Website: apple
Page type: newsletter-management
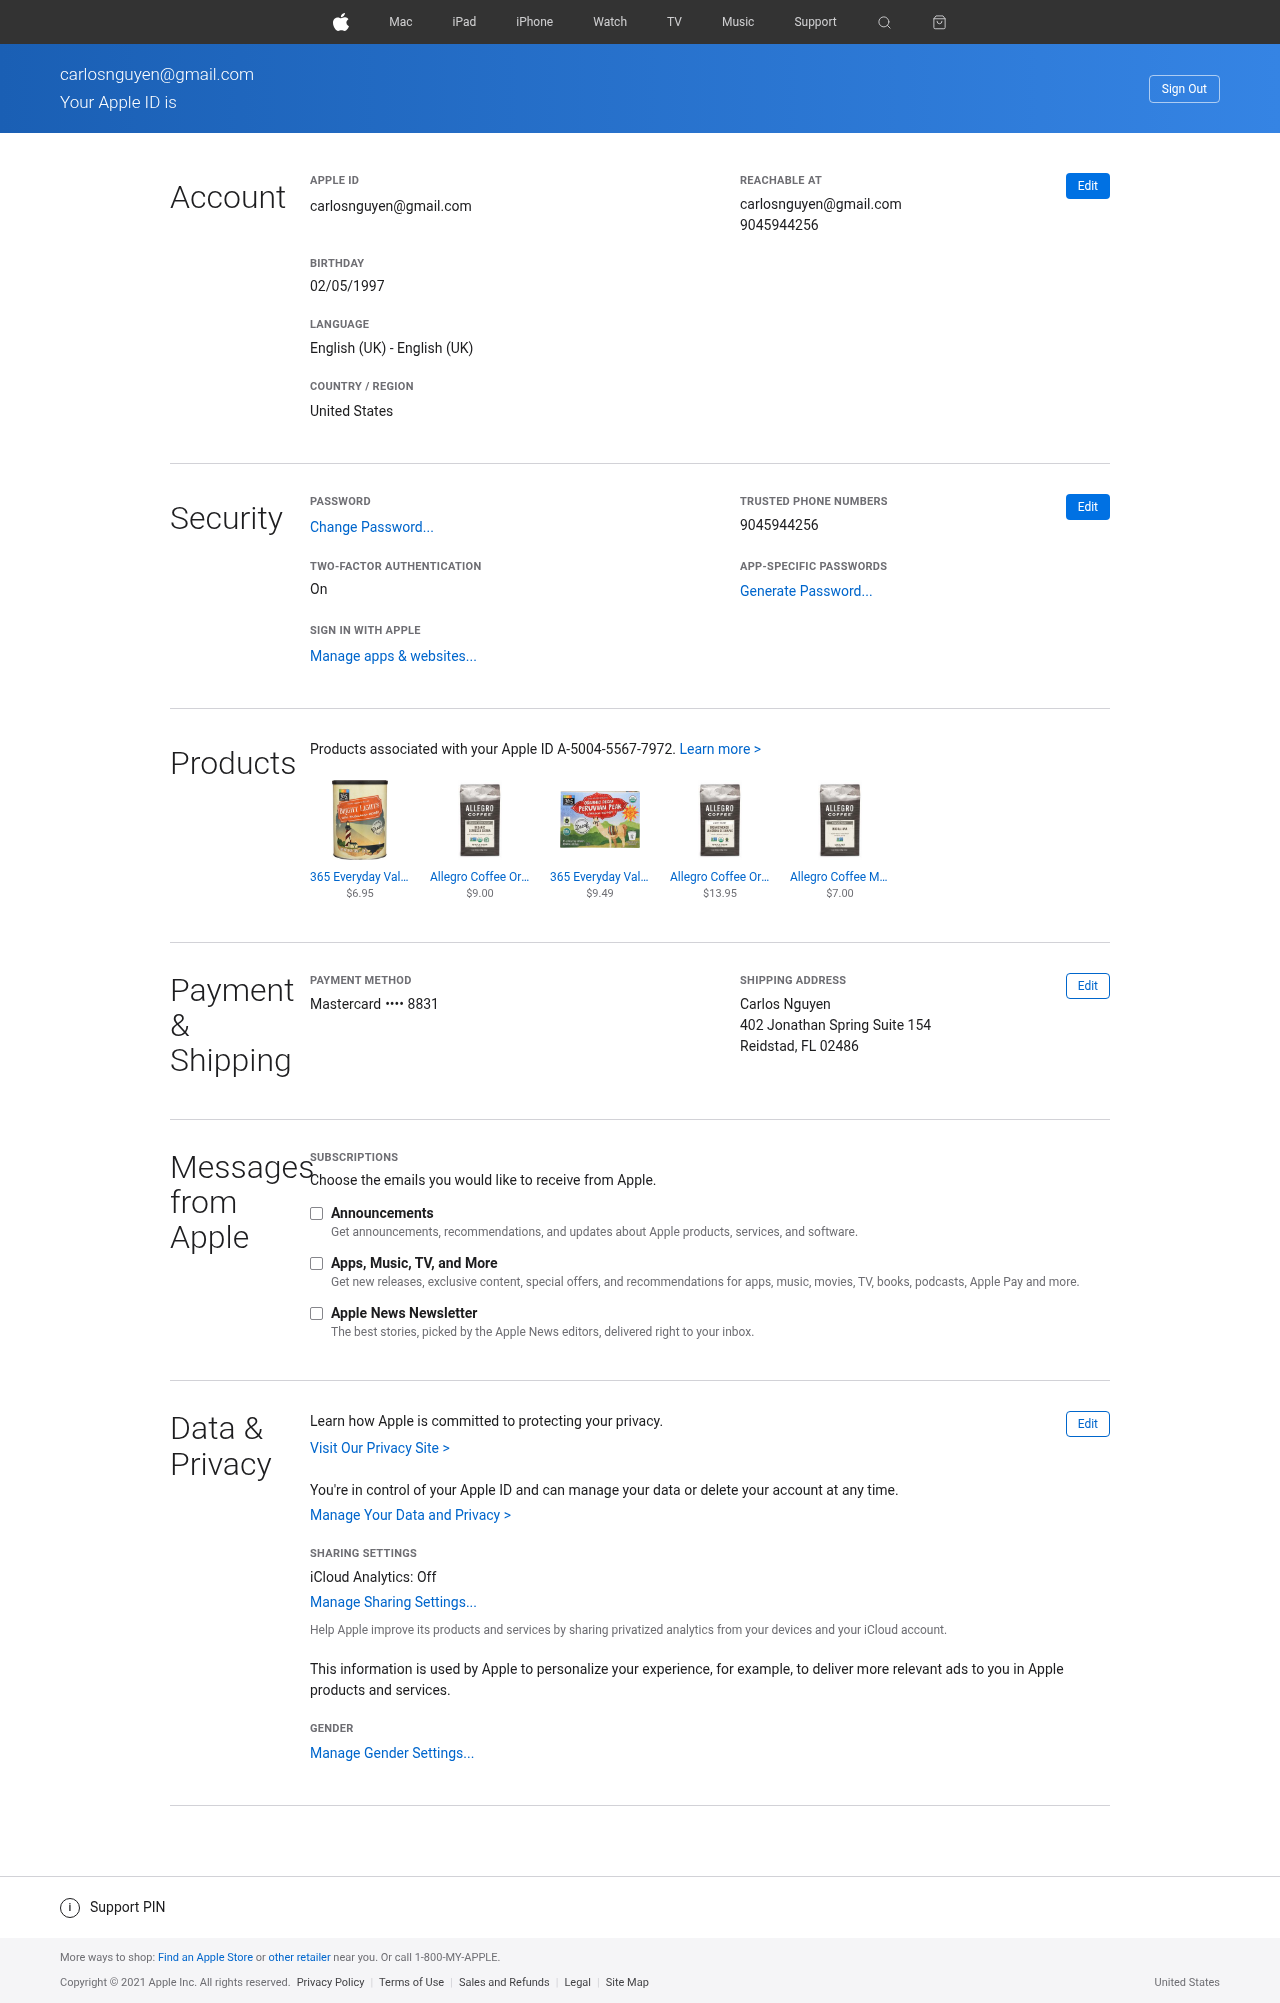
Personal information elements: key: PII_CARD_LAST4
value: •••• 8831
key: PII_CARD_TYPE
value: Mastercard
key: PII_CITY_STATE_ZIP
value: Reidstad, FL 02486
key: PII_COUNTRY
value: United States
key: PII_DOB
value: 02/05/1997
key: PII_EMAIL
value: carlosnguyen@gmail.com
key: PII_FULLNAME
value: Carlos Nguyen
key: PII_PHONE
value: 9045944256
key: PII_STREET
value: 402 Jonathan Spring Suite 154
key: PII_EMAIL2
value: carlosnguyen@gmail.com
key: PII_EMAIL3
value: carlosnguyen@gmail.com
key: PII_PHONE2
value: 9045944256
Product elements: key: PRODUCT1_NAME
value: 365 Everyday Value, Bright Lights Coffee, 11 oz
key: PRODUCT1_PRICE
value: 6.95
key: PRODUCT2_NAME
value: Allegro Coffee Organic Espresso Bel Canto Whole Bean Coffee, 12 oz
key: PRODUCT2_PRICE
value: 9
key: PRODUCT3_NAME
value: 365 Everyday Value, Organic Decaf Peruvian Peak Coffee Capsules, 12 ct
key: PRODUCT3_PRICE
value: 9.49
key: PRODUCT4_NAME
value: Allegro Coffee Organic Mexico Whole Bean Coffee, 12 oz
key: PRODUCT4_PRICE
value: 13.95
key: PRODUCT5_NAME
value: Allegro Coffee Mocha Java Ground Coffee, 12 oz
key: PRODUCT5_PRICE
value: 7